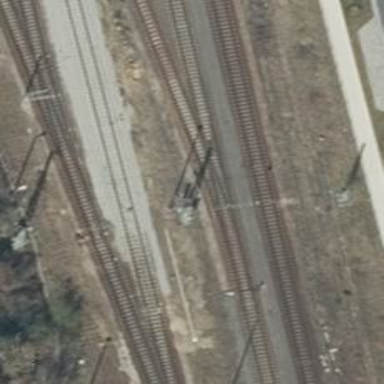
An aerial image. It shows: Railway switch.